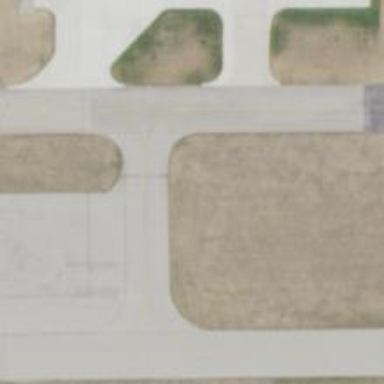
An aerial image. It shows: Image of taxiway at airport.